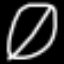
Label: leaf